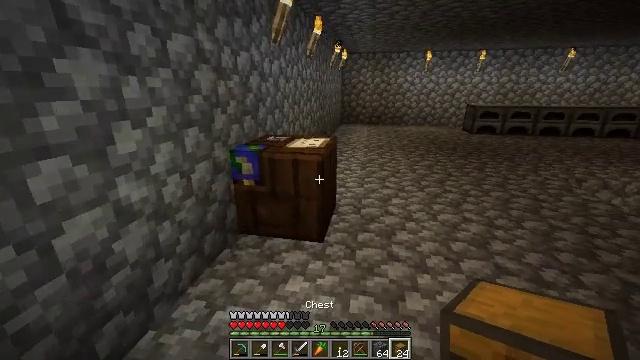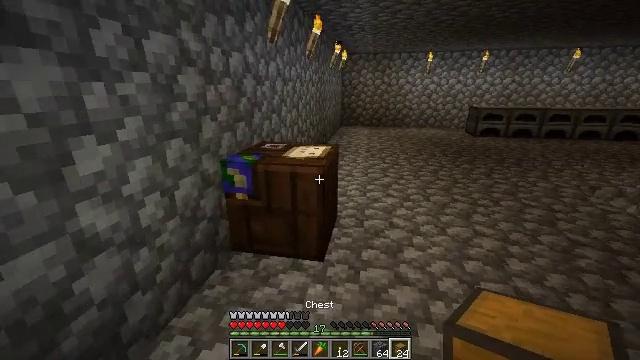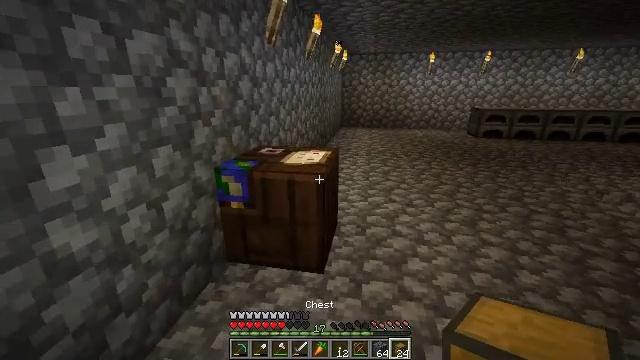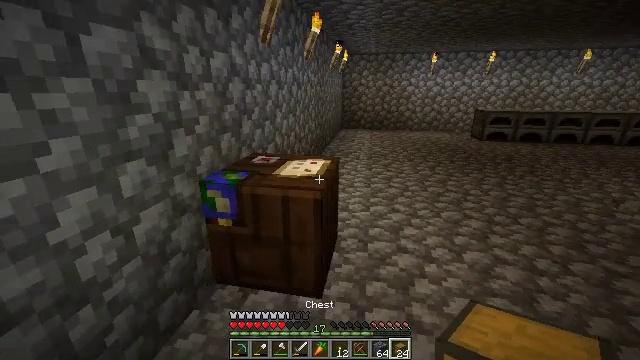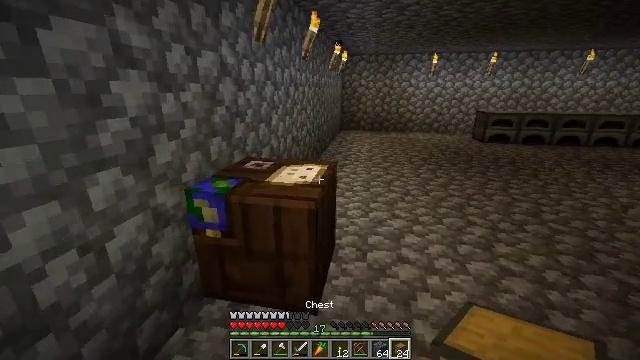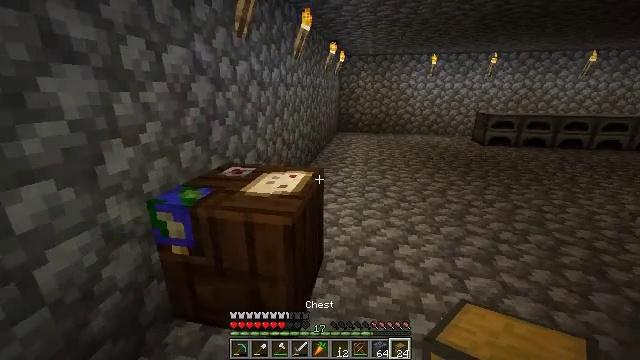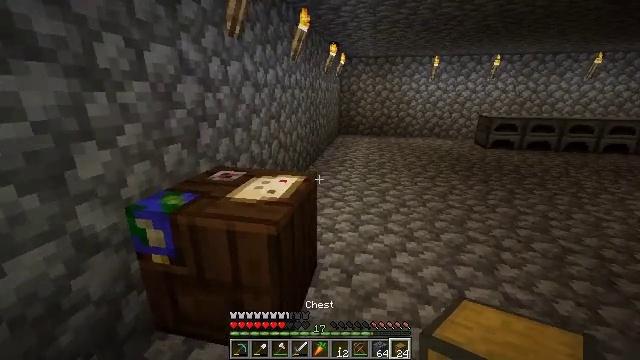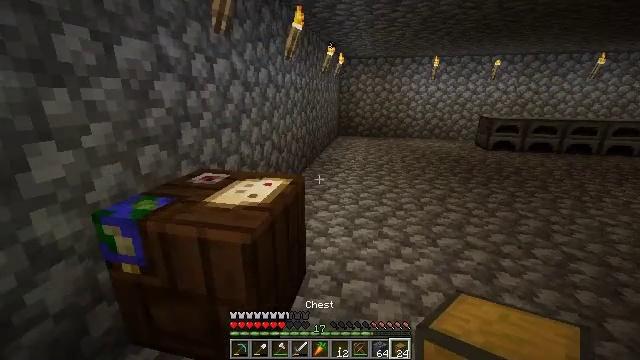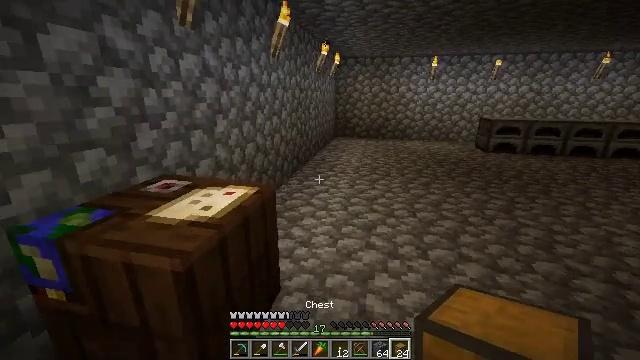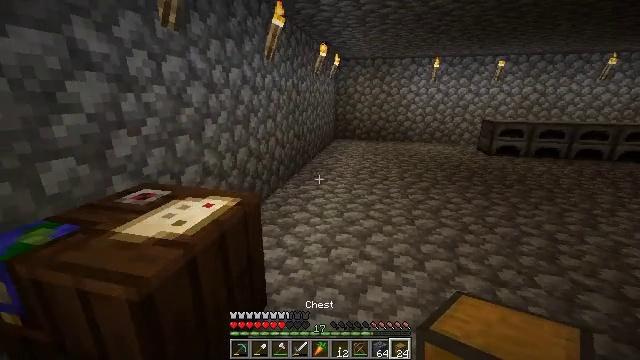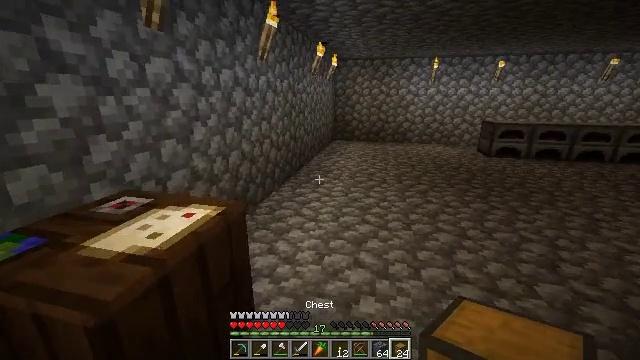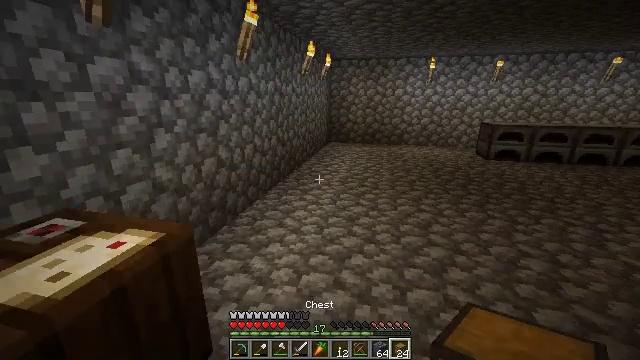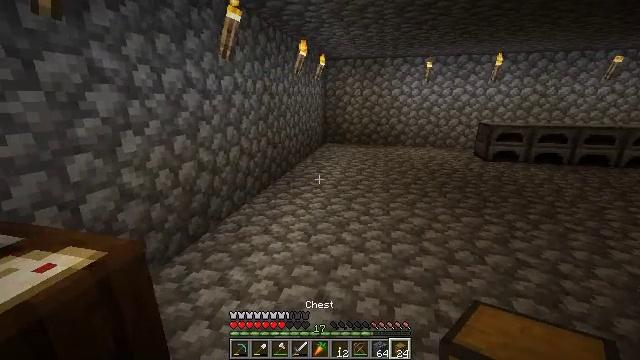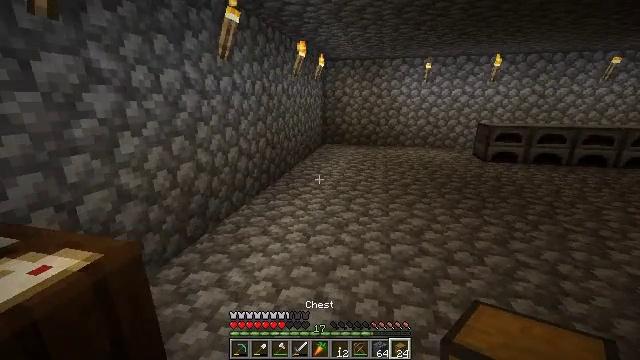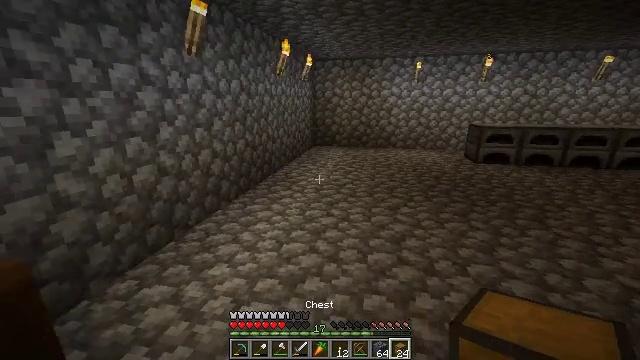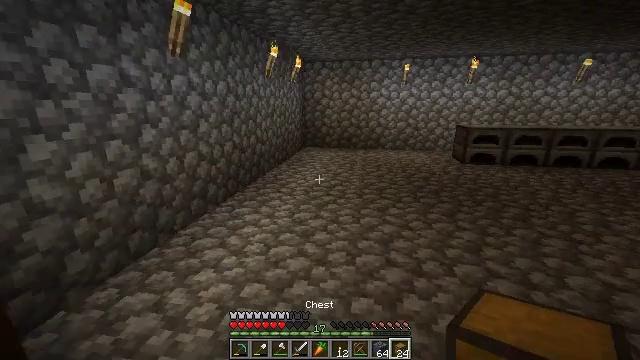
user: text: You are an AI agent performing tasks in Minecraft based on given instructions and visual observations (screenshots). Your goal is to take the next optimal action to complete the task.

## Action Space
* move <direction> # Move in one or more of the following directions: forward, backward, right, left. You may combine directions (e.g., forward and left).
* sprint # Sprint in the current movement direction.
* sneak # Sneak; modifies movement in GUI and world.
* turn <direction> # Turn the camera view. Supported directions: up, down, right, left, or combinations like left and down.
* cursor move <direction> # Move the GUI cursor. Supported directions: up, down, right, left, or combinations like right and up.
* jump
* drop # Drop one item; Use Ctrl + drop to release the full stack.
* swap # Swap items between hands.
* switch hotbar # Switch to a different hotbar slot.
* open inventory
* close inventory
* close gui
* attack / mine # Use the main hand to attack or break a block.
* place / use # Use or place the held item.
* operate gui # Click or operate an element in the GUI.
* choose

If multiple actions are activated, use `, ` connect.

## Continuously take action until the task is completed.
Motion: motion action
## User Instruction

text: Get the cartography table into your inventory.
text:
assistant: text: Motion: move forward
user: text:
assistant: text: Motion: move forward
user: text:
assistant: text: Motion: move forward
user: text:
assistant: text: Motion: move forward and move right
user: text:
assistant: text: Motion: move forward and move right
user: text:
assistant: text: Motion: move forward and move right
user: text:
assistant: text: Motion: move forward and move right
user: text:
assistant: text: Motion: move forward and move right
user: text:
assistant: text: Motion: move forward and move right
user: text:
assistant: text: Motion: move forward and move right
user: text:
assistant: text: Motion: move forward and move right
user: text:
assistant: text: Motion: move forward and move right
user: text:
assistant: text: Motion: move forward and move right
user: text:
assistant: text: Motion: move right
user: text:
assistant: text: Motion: turn right
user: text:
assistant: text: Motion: turn right
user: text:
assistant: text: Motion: turn right
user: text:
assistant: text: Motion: turn right
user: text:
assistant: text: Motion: turn right
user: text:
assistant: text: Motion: move forward
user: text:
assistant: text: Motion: move forward
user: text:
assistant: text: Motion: move forward
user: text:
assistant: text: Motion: move forward, turn left
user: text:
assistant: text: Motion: move forward, turn left and up
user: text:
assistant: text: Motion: move forward
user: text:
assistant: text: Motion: move forward
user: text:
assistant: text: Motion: move forward and move right
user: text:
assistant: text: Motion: move forward and move right
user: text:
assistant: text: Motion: move forward and move right
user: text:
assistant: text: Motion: move forward and move right, turn left